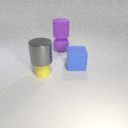
large blue rubber cube to the right of large purple rubber sphere